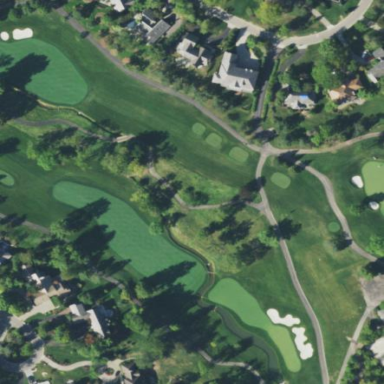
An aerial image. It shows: Water hazard in golf course. The hazard is natural water feature.